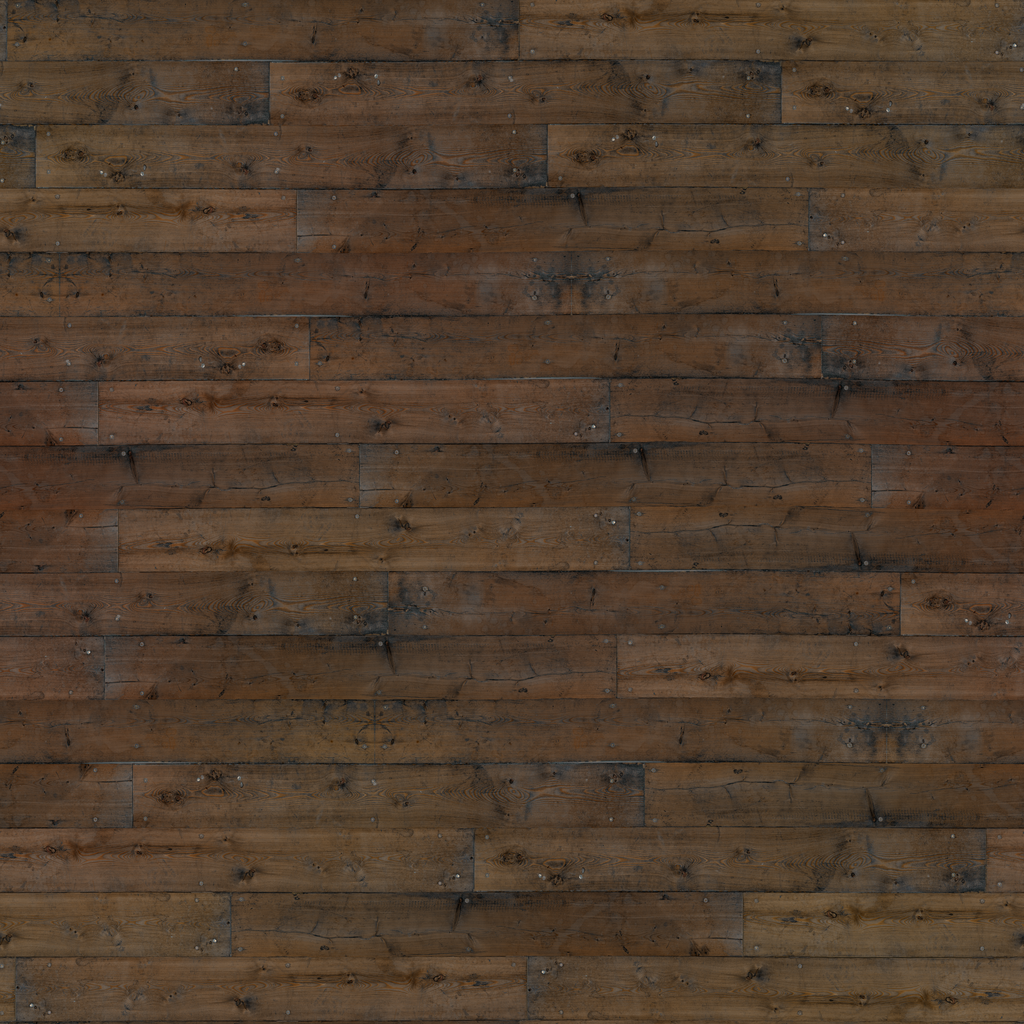
Texture map type: Color